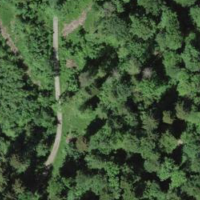
EUNIS habitat code: 44
Species observed at this site:
Troglodytes troglodytes